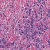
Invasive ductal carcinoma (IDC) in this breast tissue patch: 1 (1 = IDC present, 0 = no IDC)